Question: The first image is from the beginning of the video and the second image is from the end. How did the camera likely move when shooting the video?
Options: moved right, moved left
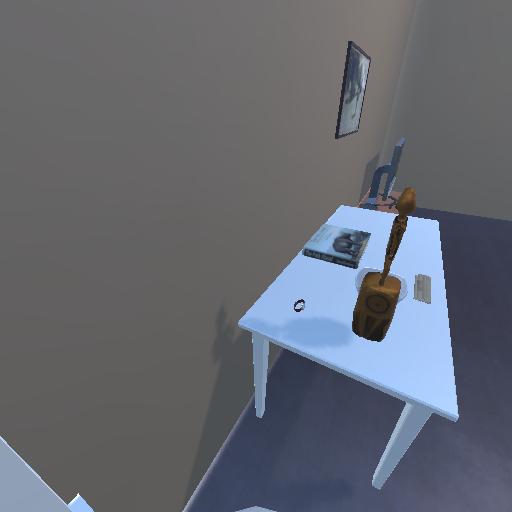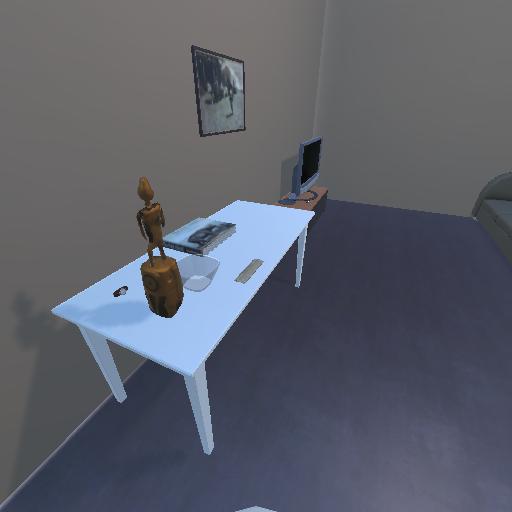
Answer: moved right